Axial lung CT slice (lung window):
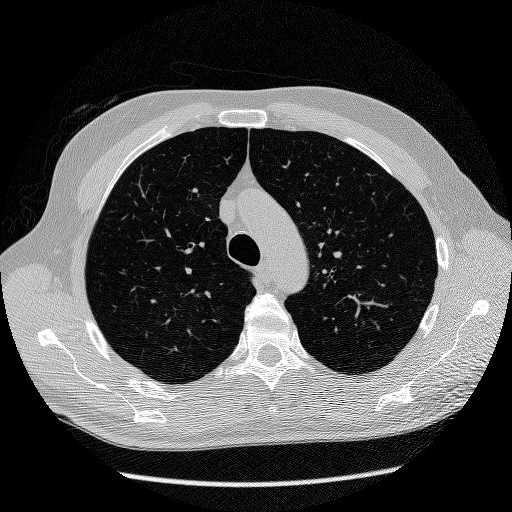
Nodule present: no